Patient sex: M
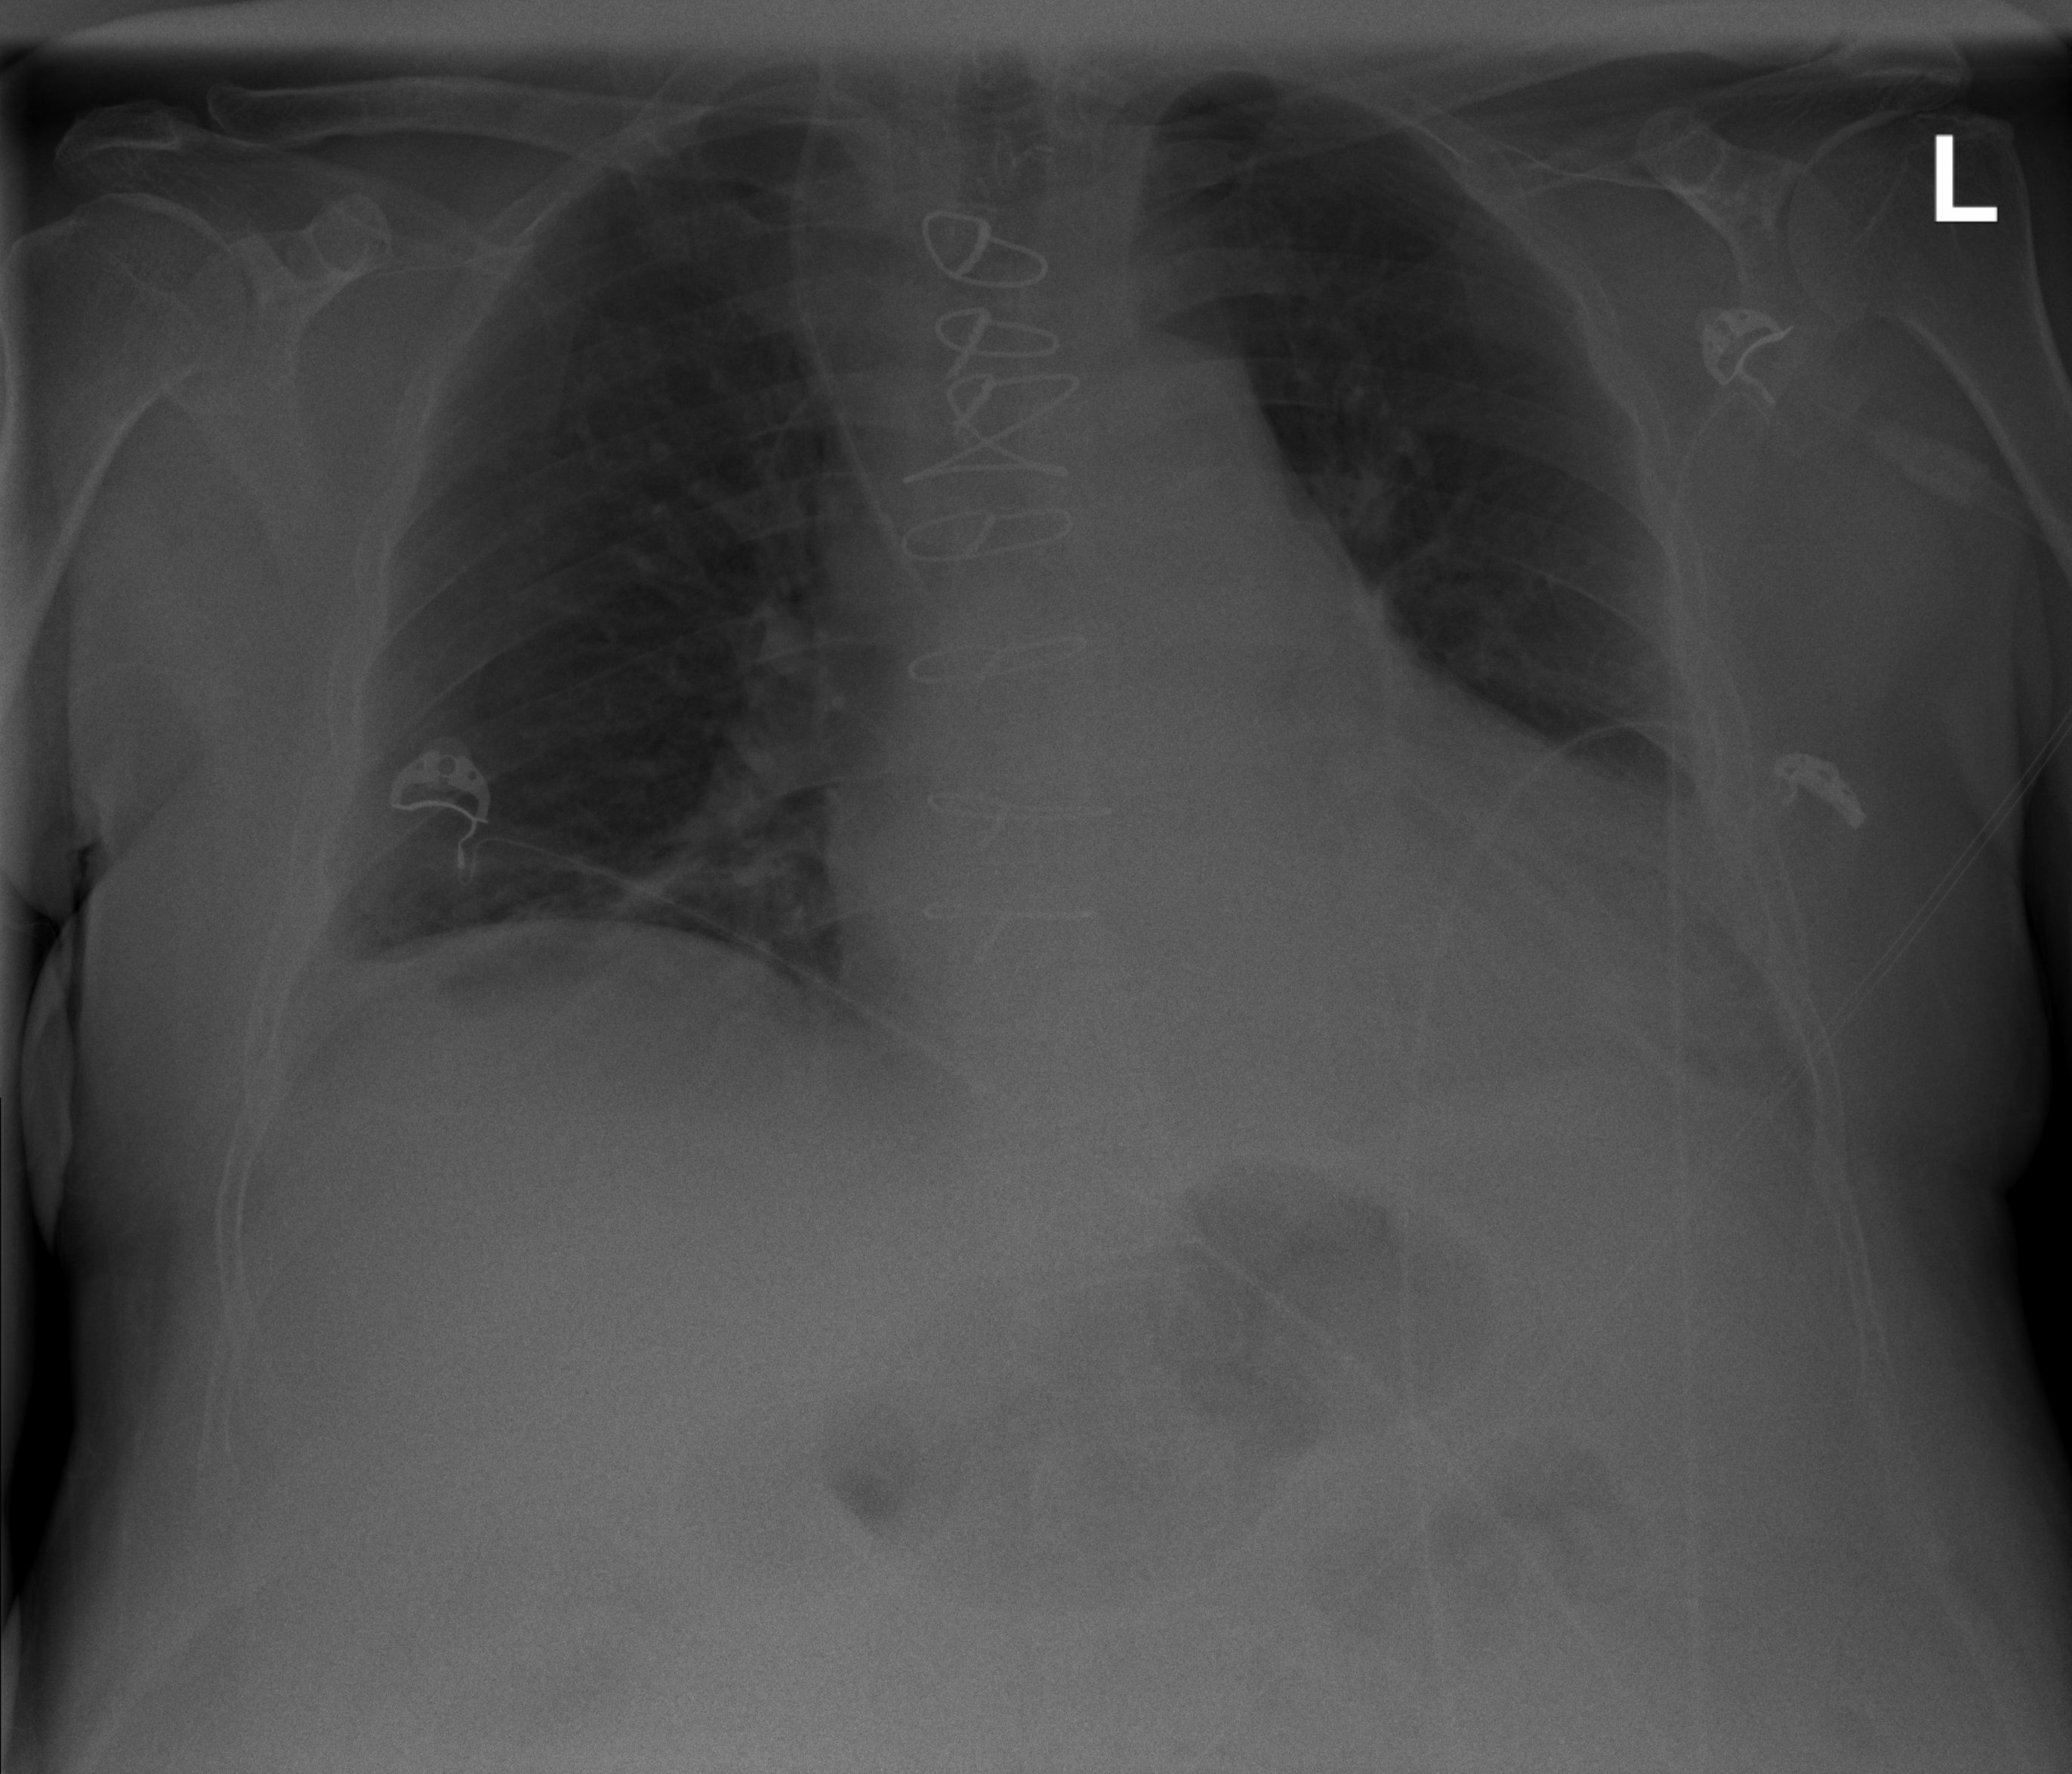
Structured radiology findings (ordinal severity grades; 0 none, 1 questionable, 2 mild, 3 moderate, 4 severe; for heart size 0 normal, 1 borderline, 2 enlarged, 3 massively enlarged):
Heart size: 1
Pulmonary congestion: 0
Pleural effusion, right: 2
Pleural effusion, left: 2
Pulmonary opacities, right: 0
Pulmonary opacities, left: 0
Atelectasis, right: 2
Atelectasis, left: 3